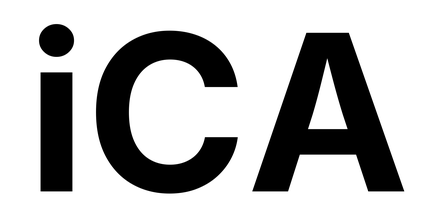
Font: Inter_Bold